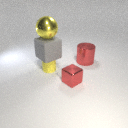
large yellow metal sphere above small yellow rubber cylinder